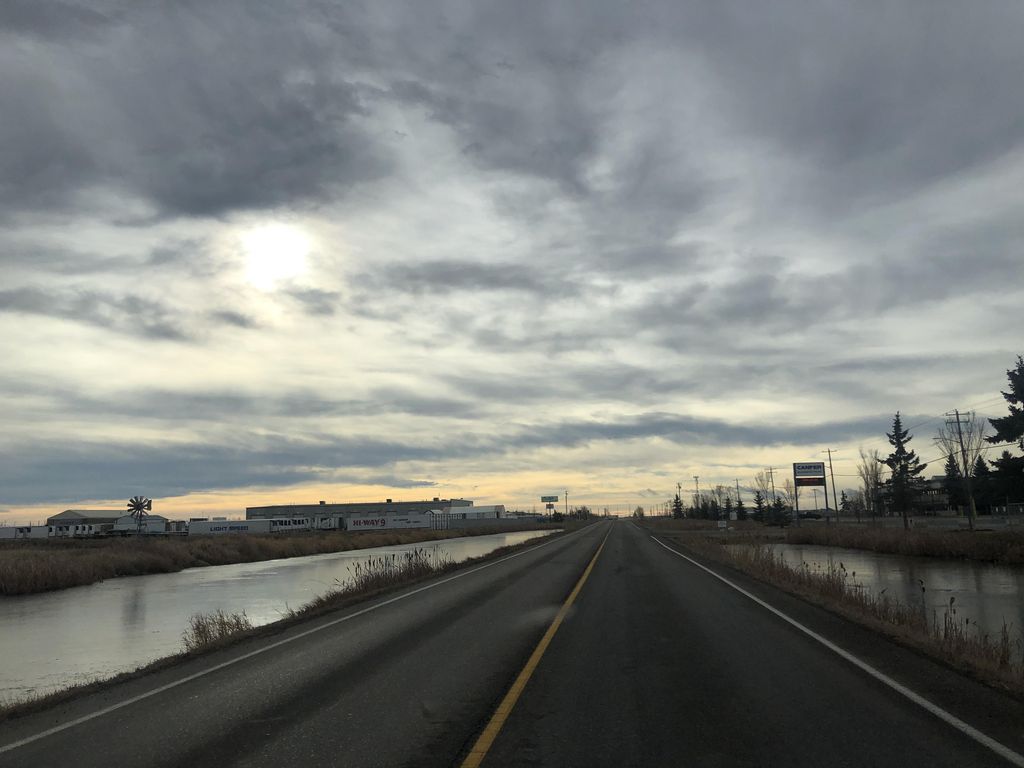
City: calgary